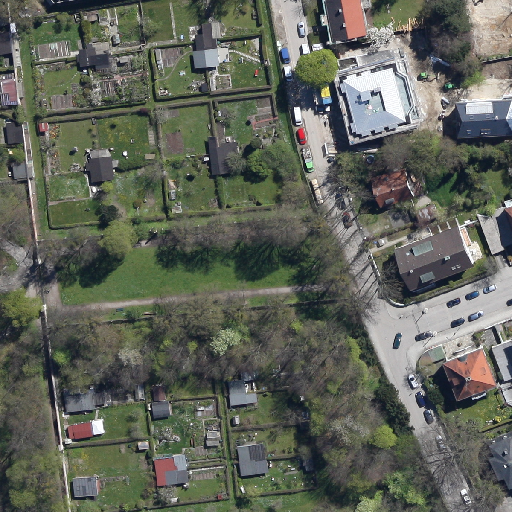
Referring expression: sidewalk